Question: I have implemented IDataErrorInfo in my ViewModel to return a string if the text box has error.
'''
public string this[string columnName]
{
get { return "Error-- This is a long error message - sd"; }
}
'''
But this error message goes behind the other control on the UI as shown below.

Below is the xaml:
'''
<Window x:Class="Test.Window1"
xmlns="http://schemas.microsoft.com/winfx/2006/xaml/presentation"
xmlns:x="http://schemas.microsoft.com/winfx/2006/xaml"
Title="Window1" Height="600" Width="600">
<Window.Resources>
<ControlTemplate x:Key="validationTemplateNew">
<DockPanel LastChildFill="True">
<TextBlock Name="ErrorText" DockPanel.Dock="Bottom" Foreground="White" Background="Red"
FontSize="12" Padding="2" FontFamily="Trebuchet MS"
Margin="5,5,0,0"
TextWrapping="Wrap"
Text="{Binding [0].ErrorContent}" ></TextBlock>
<AdornedElementPlaceholder Name="ErrorTextBox" />
</DockPanel>
</ControlTemplate>
<Style x:Key="ValidationStyle" TargetType="{x:Type TextBox}">
<Style.Triggers>
<Trigger Property="Validation.HasError" Value="True">
<Setter Property="BorderBrush" Value="Red" />
<Setter Property="BitmapEffect">
<Setter.Value>
<BitmapEffectGroup>
<OuterGlowBitmapEffect GlowColor="Red" GlowSize="3" Noise="0.6"></OuterGlowBitmapEffect>
</BitmapEffectGroup>
</Setter.Value>
</Setter>
</Trigger>
</Style.Triggers>
</Style>
</Window.Resources>
<Grid>
<ItemsControl Name="ItemCtrl">
<AdornerDecorator>
<TextBox
FontSize="11"
Margin="10"
Width="250"
VerticalAlignment="Center"
Text="{Binding Path=StrText, ValidatesOnDataErrors=True,
UpdateSourceTrigger=PropertyChanged}"
Validation.ErrorTemplate="{StaticResource validationTemplateNew}"
Style="{StaticResource ValidationStyle}"
>
</TextBox>
</AdornerDecorator>
<TextBox Width="250" Text="ASDFASFASDFASDFASDFASDFASDF"/>
<TextBox Width="250" Text="ASDFASFASDFASDFASDFASDFASDF"/>
<TextBox Width="250" Text="ASDFASFASDFASDFASDFASDFASDF"/>
<TextBox Width="250" Text="ASDFASFASDFASDFASDFASDFASDF"/>
<TextBox Width="250" Text="ASDFASFASDFASDFASDFASDFASDF"/>
</ItemsControl>
</Grid>
</Window>
'''
Please let me know how to use AdornerDecorator such that the error message overlaps the other controls and doesn't go behind.
My application is such that if I don't use AdornerDecorator, the error message is not displayed at all.
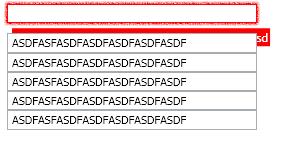
Answer: Adding Grid.ZIndex on the AdornerDecorator should be enough
'''
<Grid>
<ItemsControl Name="ItemCtrl">
<AdornerDecorator Grid.ZIndex="1">
'''